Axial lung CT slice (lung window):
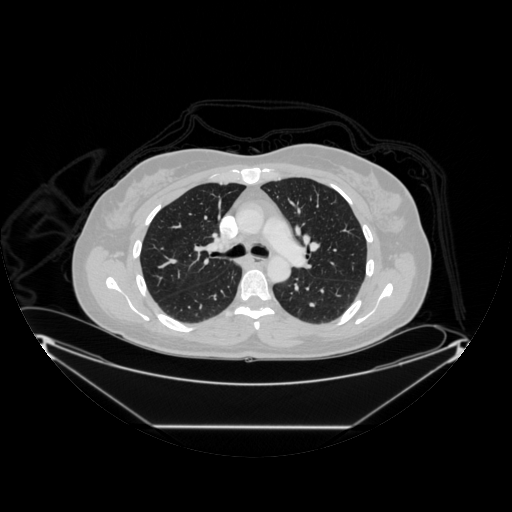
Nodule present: no